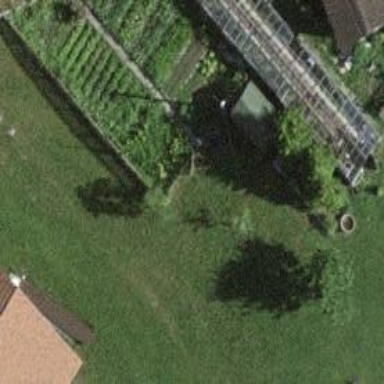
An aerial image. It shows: Greenhouse.